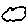
Label: cloud